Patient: sex M, age 61
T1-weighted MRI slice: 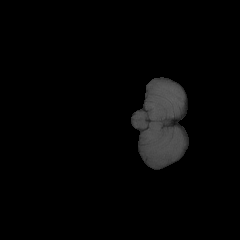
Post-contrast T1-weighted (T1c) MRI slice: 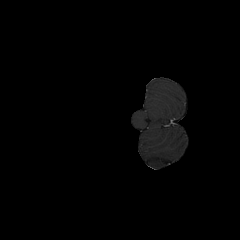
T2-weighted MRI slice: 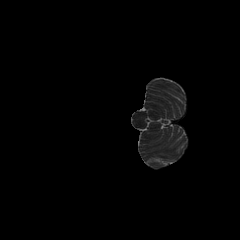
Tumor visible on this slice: no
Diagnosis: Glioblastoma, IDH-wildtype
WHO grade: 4